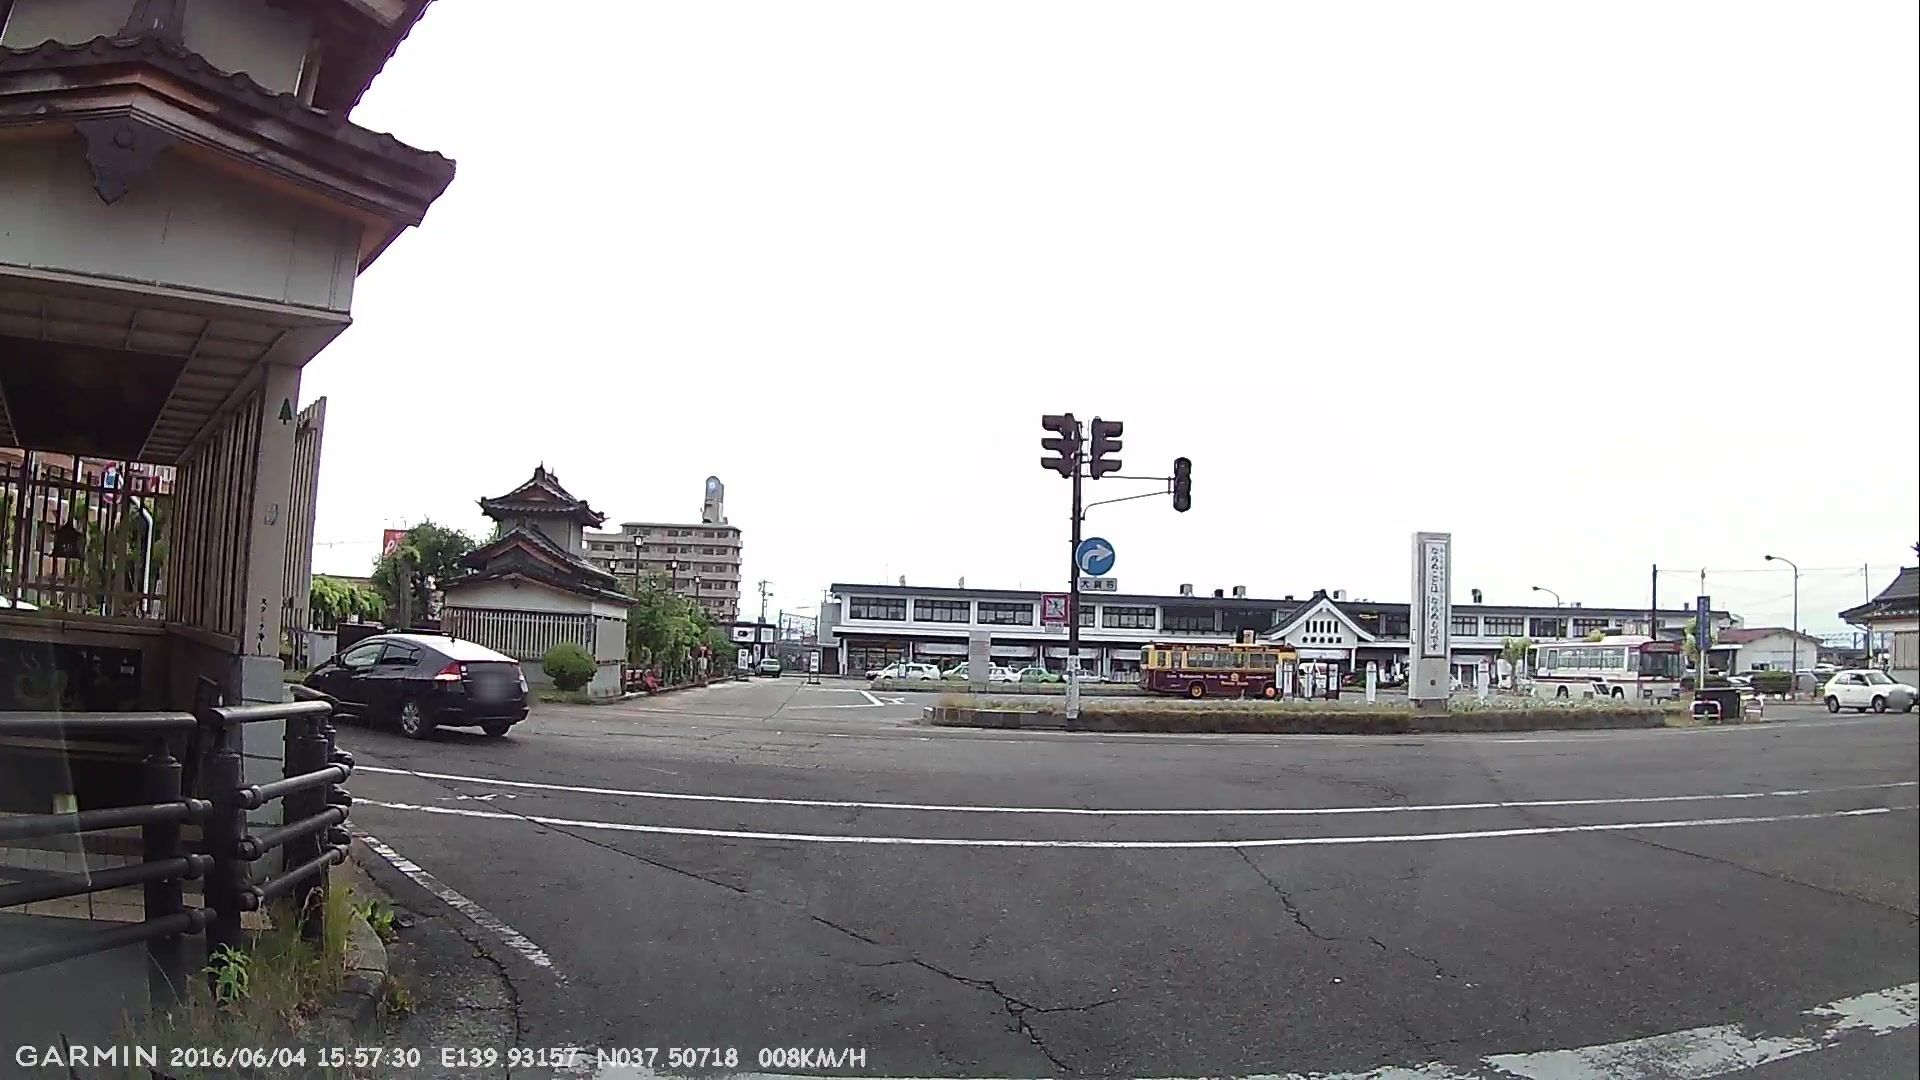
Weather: clear
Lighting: day
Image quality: good
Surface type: walking surface
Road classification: steps
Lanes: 2.0
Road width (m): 3.5, 1.5
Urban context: urban centre
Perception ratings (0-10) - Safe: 5.15, Lively: 8.61, Beautiful: 3.68, Boring: 2.35, Depressing: 4.59, Wealthy: 4.91